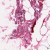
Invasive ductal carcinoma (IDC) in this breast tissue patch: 0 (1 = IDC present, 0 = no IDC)